You are looking at the wavelet scalogram of a bearing's acceleration signal. What is the most likely bearing condition (normal, inner_race, outer_race, ball)?
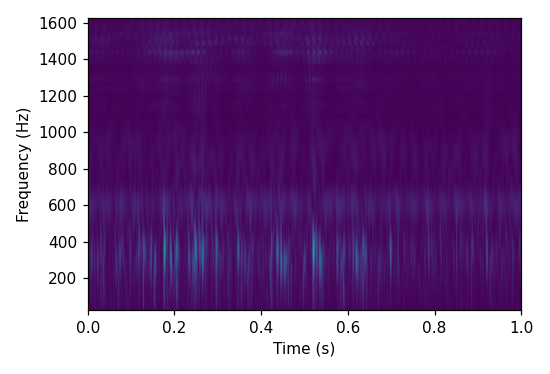
Answer: ball